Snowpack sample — Buffalo Mountain, Silverthorne, Colorado, USA (2/22/26, 2:02 PM MST)
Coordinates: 39.622, -106.113
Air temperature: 33 °F
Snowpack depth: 63 cm
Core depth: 30 cm
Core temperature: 24.8 °F
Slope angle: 11°, slope face: 116°
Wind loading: low
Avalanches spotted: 0
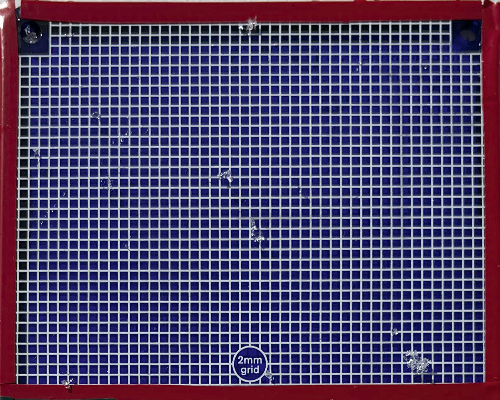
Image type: profile
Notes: In a firebreak similar to site 1, minimal wind loading with no spotted avalanches (not many faces in view though)